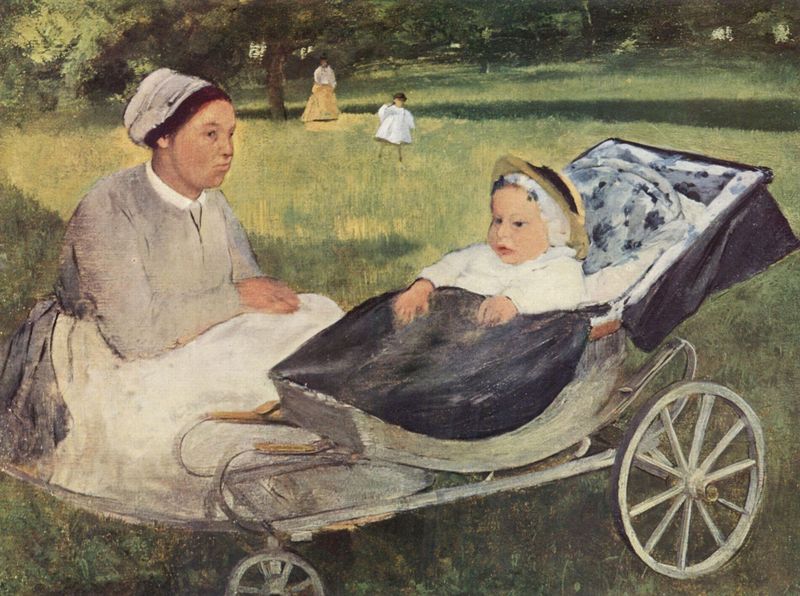
Titel: Porträt des Henri Valpinçon mit Gouvernante
Künstler: Edgar Degas
Standort: Paris
Institution: (Privatsammlung)
Schlagwörter: baum, blau, dunkel, gemälde, hand, laub, schatten, weiß, bäume, frauen, gelb, grün, impressionismus, landschaft, menschen, mädchen, sitzen, braun, degas, frankreich, frau, grau, hell, hintergrund, hut, kleid, licht, profil, renoir, schwarz, vordergrund, anlage, blick, gras, park, rasen, rot, wiese, haube, jung, mütze, falten, gesicht, mensch, trauer, bild, hände, feld, natur, sonne, sitzend, decke, kind, mutter, kinder, räder, schürze, magd, sommer, ruhe, hocke, liegen, warm, klein, ausflug, baby, pause, speichen, karre, rad, wagen, kissen, sitzende, spielen, strohhut, freizeit, monet, geschwister, spiel, amme, idyll, draußen, hocken, hütchen, kinderfrau, kleidchen, kleinkind, halbprofil, dienst, gaugin, leder, kinderwagen, bau, vergangenheit, mütter, gürn, händchen, kinderspiel, bleu, verdeck, babe, kindermädchen, im garten, nanny, sportwagen, strohhütchen, 19. jahrhundert